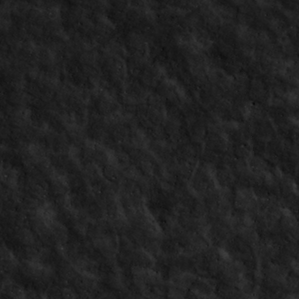
Label: non_frost